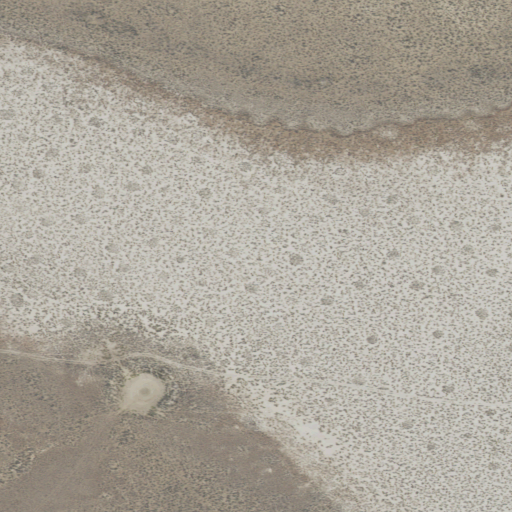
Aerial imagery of plain(s) in Oregon named Flynn Lake containing woody wetlands and shrub